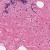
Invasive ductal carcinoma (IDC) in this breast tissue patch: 0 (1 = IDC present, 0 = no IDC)